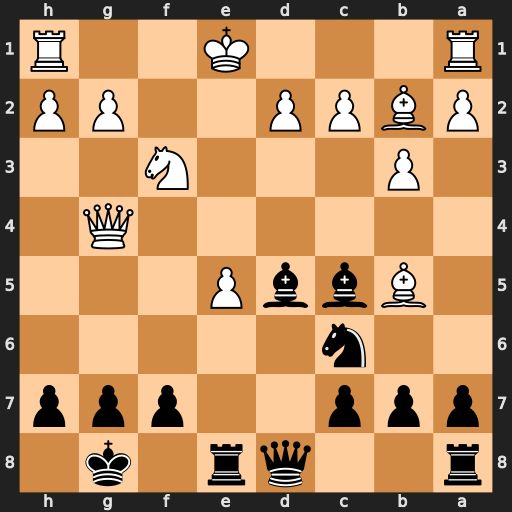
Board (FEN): r2qr1k1/ppp2ppp/2n5/1BbbP3/6Q1/1P3N2/PBPP2PP/R3K2R
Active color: b
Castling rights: KQ
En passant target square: -
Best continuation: Bxf3 gxf3 Nxe5